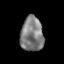
Tissue: prostate
Cell type: Epithelial cells
Senescence score: 0.2678
Nuclear area (px): 777
Mean DAPI intensity: 126.329